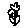
Label: flower